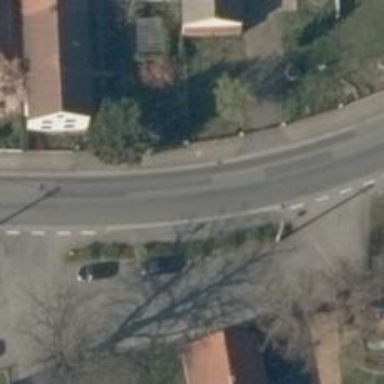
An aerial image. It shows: Secondary road with asphalt surface.